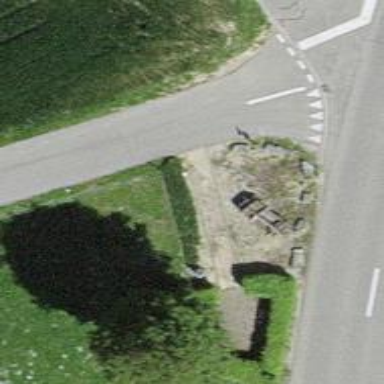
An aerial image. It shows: Historic wayside cross.